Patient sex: M
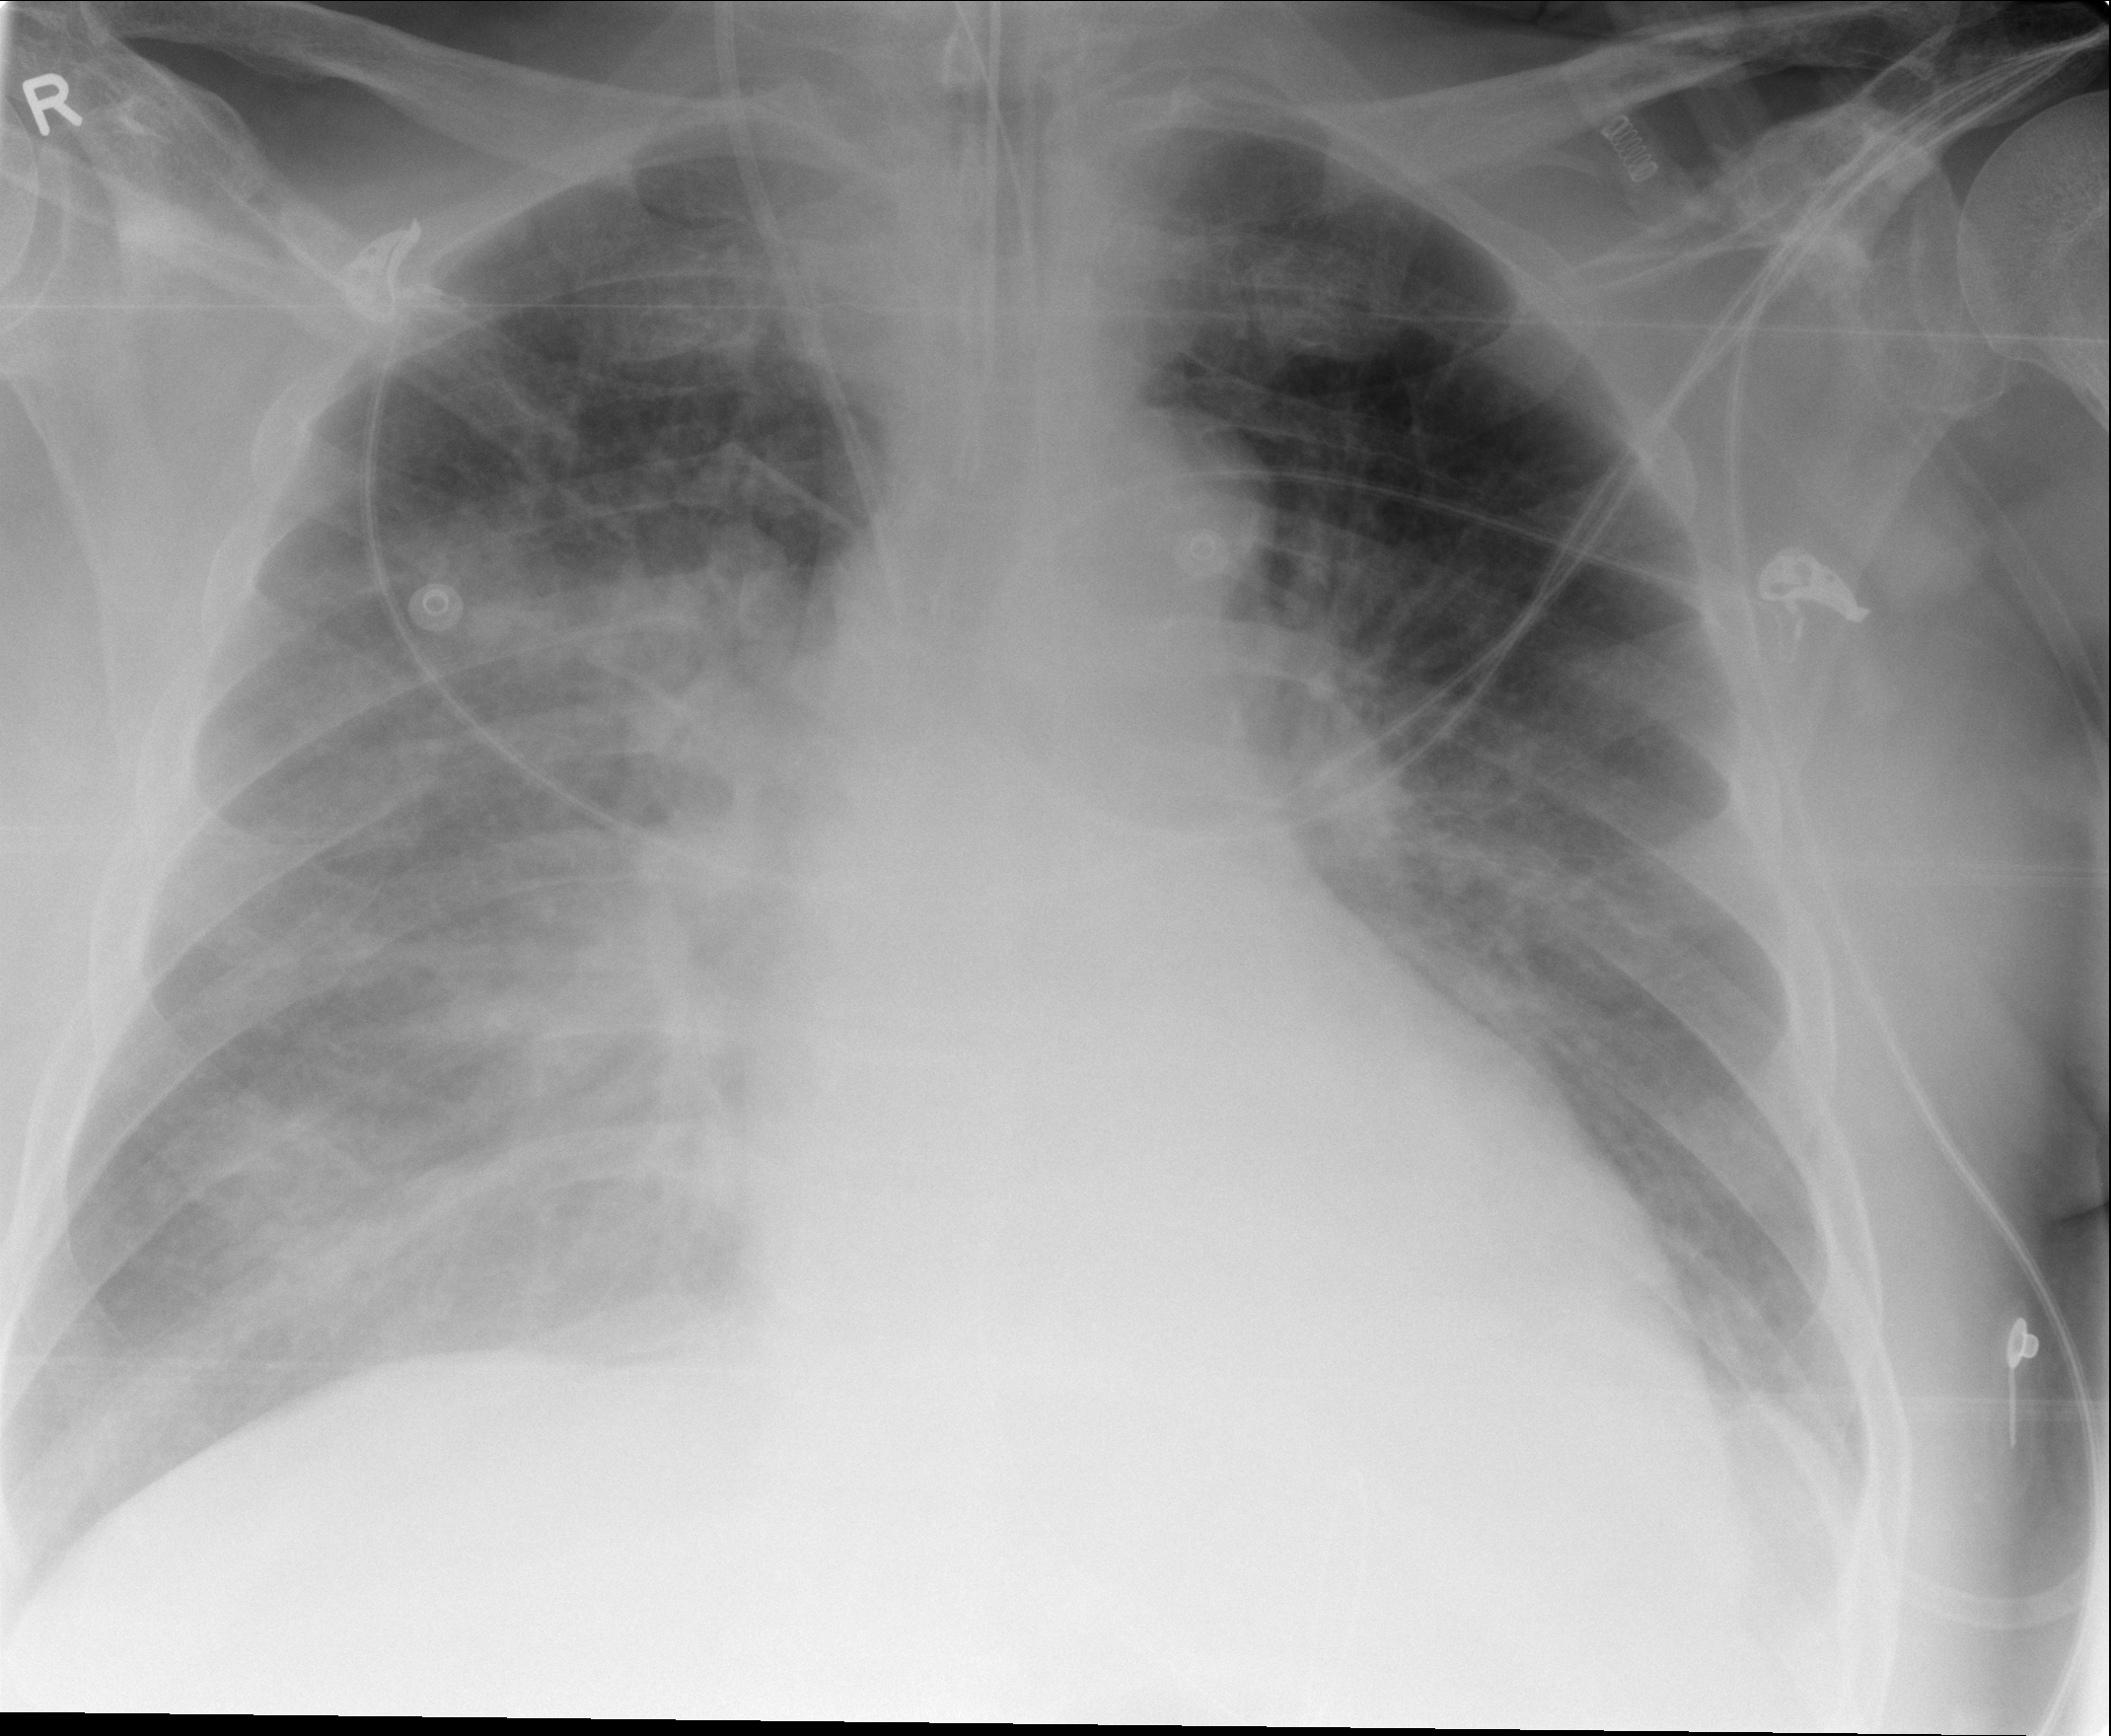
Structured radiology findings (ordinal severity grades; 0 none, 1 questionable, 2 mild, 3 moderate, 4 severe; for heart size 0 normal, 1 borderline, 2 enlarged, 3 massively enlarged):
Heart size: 2
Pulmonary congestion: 3
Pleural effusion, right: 2
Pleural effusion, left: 2
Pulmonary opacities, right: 3
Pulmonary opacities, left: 2
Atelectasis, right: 3
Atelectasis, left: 2